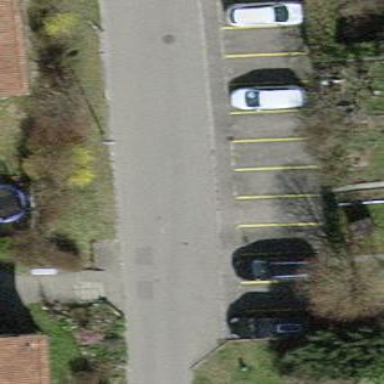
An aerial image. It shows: Parking area with surface.